Field crop: tomato
Growth stage: 1
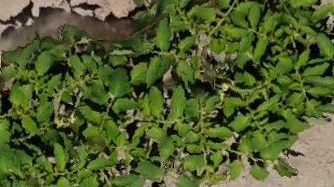
Species: tomato